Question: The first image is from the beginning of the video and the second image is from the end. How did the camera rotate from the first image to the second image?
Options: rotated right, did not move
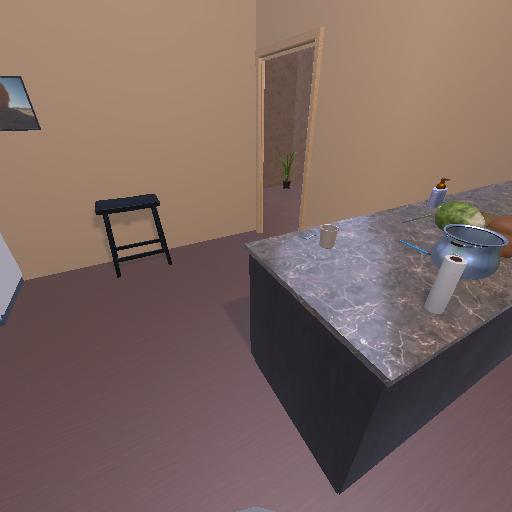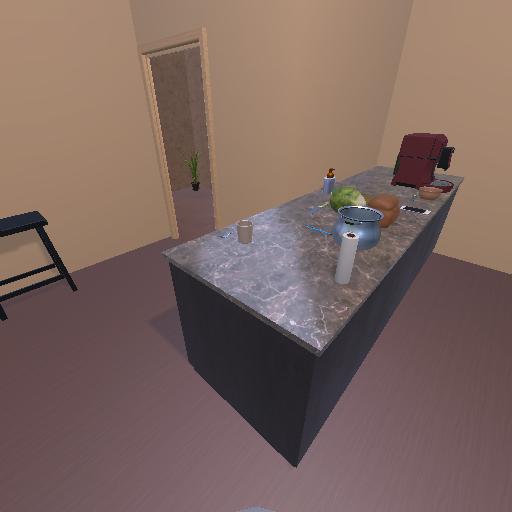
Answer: rotated right